Question: I would like to apply a stroke (outline) to an image in Java. After reading <URL> it looks like Java2D API applies strokes to shapes only? Surely I can do a bitmap fill and then apply a stroke to that shape but I want to know if I can apply it directly on the given bitmap.
UPDATE:
I managed to apply a stroke bit it outlines the whole image.My images have PNG transparency.How do I apply the stroke around the visible pixels of the image only ?
'''
public static void main(String[] args) {
try {
// TODO code application logic here
URL u = GraphicsDemo.class.getResource("Capture222.png");
BufferedImage img = ImageIO.read(new File(u.getPath()));
System.out.print("loaded");
Graphics2D g = img.createGraphics();
Rectangle2D tr = new Rectangle2D.Double(0, 0,
img.getWidth(), img.getHeight());
// Create the TexturePaint.
TexturePaint tp = new TexturePaint(img, tr);
g.setStroke(new BasicStroke(20));
g.setPaint(Color.ORANGE);
// g.fill(tr);
g.draw(tr);
ImageIO.write(img, "PNG", new File("myeditedimage.png"));
g.dispose();
} catch (IOException ex) {
Logger.getLogger(GraphicsDemo.class.getName()).log(Level.SEVERE, null, ex);
}
}
'''
UPDATE 1:
I am not sure what I am trying to do is possible using Java Graphics API.Once again.I need to outline the image based on the visible pixels contour and not around it's bounding box.
That is what I am trying to achieve:

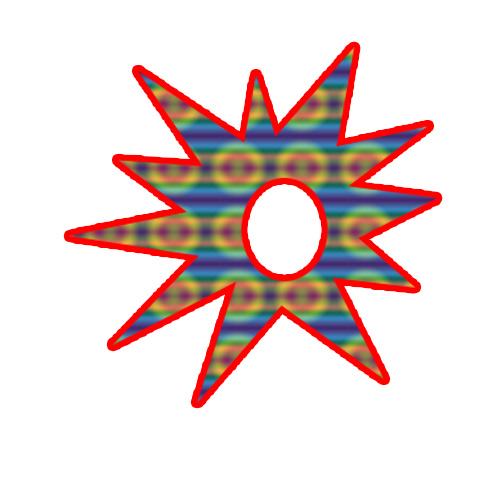
Answer: Yes, the Java2D API applies strokes to shapes only. You can do two things:
Either create a Shape out of the transparency information of your <URL>.
Check this: <URL>
And this: <URL>
But basically I would try to avoid the converting problem, and solve it in a bitmap-only way - for example, colorize those pixels (with the "stroke color") for which a transparent pixel can be found at a given pixel-distance ("stroke width").